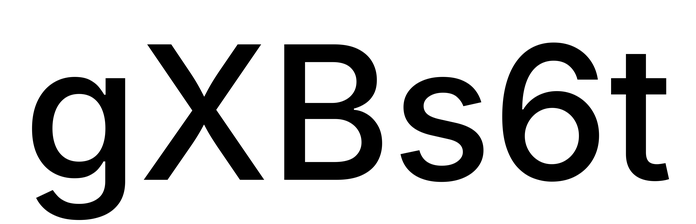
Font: Inter_Medium